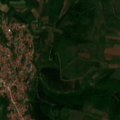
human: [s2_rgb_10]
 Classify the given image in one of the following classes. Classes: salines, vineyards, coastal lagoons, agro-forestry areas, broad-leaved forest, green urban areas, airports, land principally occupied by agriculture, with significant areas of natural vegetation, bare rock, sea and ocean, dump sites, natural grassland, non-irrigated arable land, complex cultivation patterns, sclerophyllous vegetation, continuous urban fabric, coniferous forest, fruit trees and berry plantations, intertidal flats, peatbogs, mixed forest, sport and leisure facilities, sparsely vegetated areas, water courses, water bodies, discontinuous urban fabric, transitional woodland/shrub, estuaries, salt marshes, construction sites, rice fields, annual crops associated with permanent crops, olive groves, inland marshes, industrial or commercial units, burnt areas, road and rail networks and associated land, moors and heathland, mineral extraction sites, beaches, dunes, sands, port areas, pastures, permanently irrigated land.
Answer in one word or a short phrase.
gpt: discontinuous urban fabric, pastures, complex cultivation patterns, land principally occupied by agriculture, with significant areas of natural vegetation, broad-leaved forest, transitional woodland/shrub